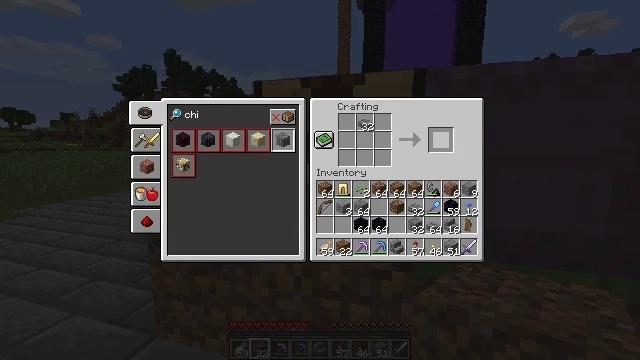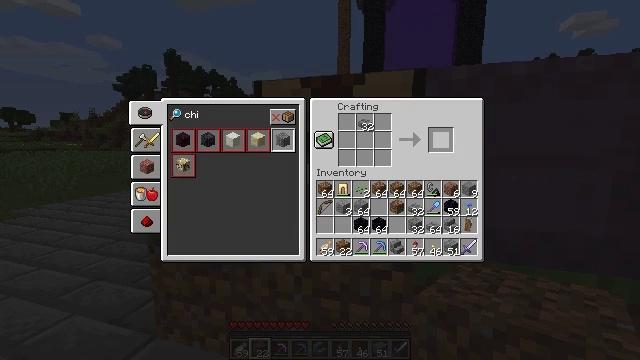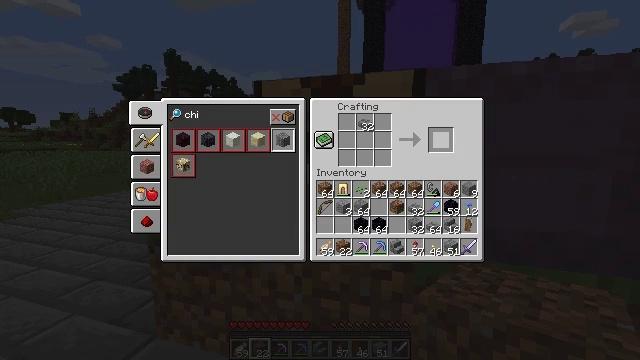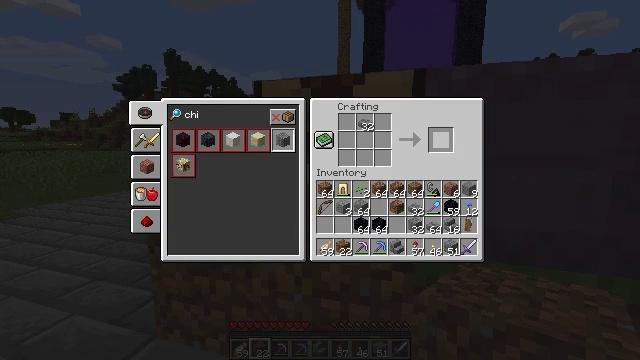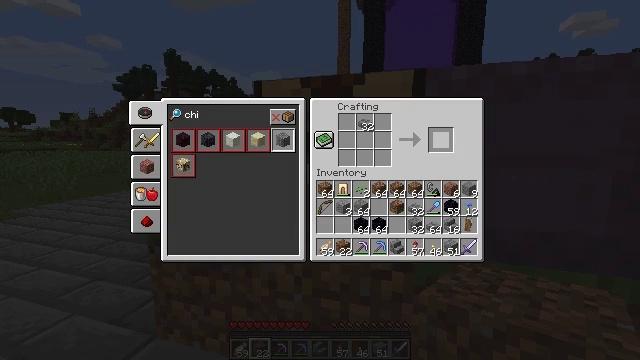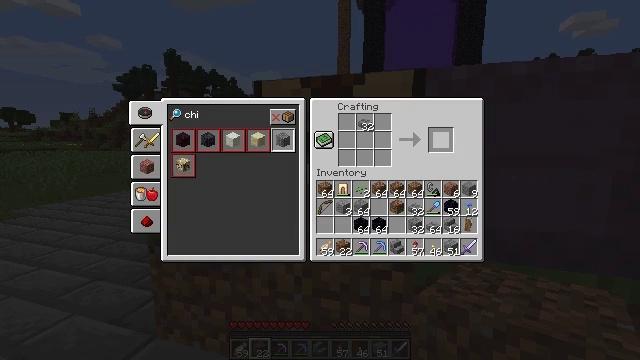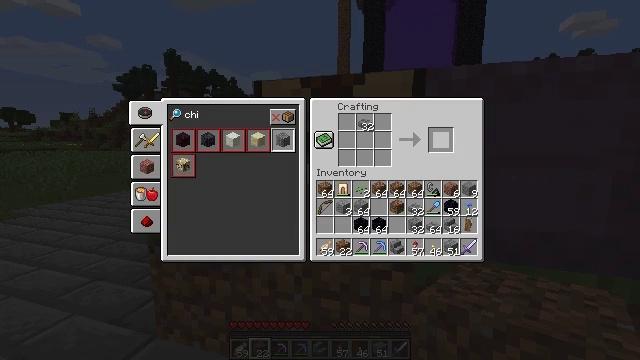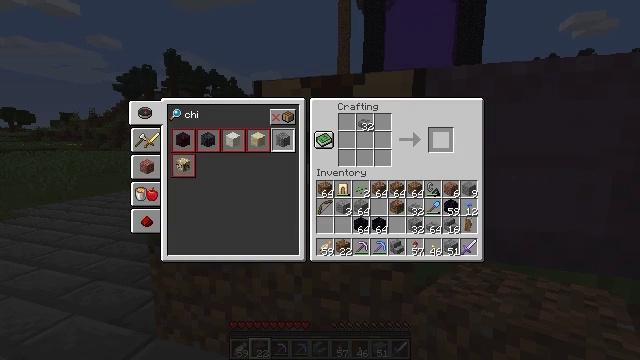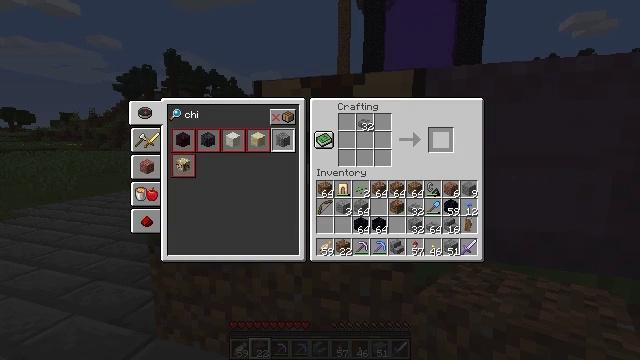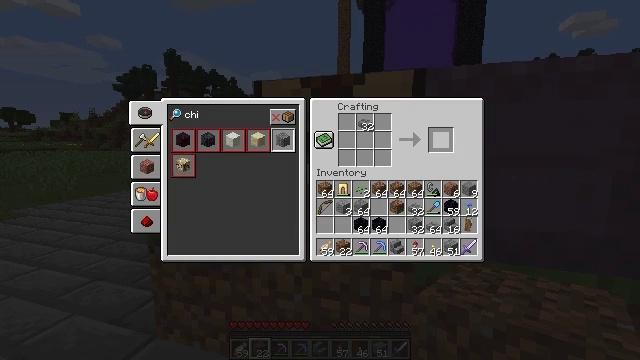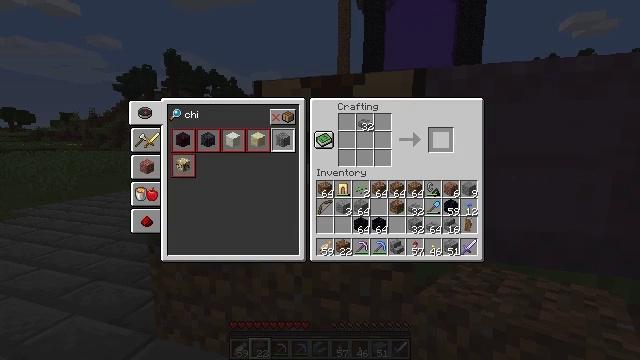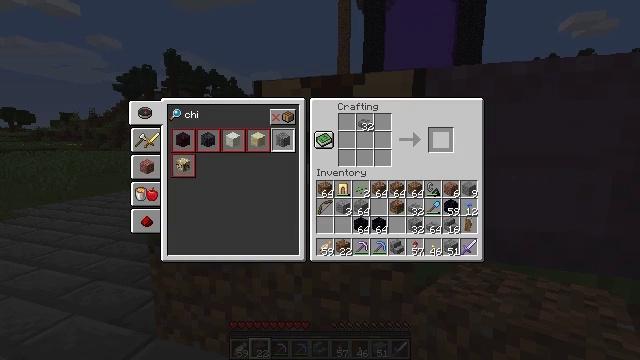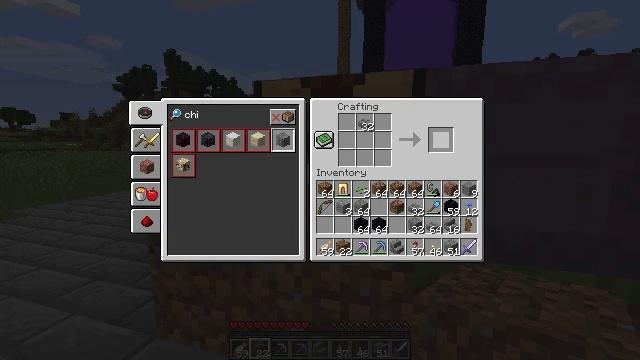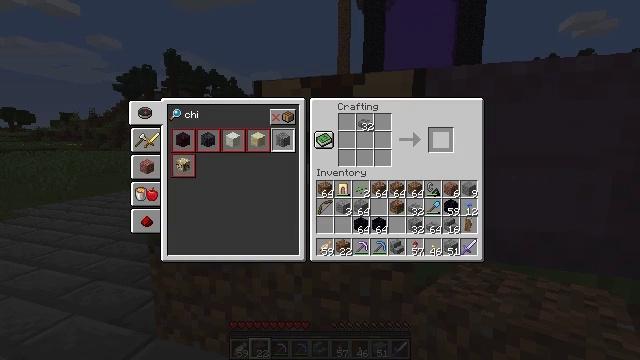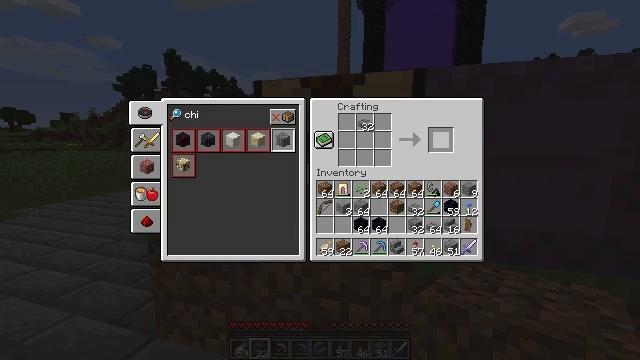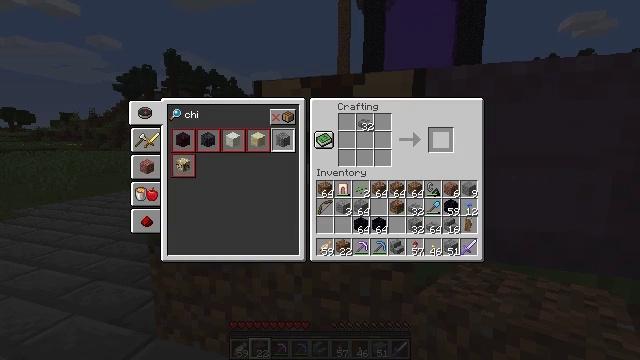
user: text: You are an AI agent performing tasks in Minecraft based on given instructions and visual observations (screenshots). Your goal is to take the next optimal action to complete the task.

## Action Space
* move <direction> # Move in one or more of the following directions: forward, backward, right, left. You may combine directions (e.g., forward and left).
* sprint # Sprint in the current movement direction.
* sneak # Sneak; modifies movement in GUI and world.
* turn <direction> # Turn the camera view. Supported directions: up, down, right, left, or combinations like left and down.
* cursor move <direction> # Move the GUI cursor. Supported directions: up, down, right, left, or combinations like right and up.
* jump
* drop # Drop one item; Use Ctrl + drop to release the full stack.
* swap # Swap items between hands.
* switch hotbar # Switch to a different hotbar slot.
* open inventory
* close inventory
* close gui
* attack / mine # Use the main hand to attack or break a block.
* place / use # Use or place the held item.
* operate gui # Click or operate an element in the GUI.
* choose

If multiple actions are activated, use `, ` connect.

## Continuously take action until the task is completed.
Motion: motion action
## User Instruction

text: Craft stone brick stairs.
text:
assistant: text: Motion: no_op
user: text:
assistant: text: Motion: no_op
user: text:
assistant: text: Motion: no_op
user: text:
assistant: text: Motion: no_op
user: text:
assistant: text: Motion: no_op
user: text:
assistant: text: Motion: no_op
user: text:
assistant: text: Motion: no_op
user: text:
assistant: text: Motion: no_op
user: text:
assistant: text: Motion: no_op
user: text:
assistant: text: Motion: no_op
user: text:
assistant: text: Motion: no_op
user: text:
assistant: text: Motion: no_op
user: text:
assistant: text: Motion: no_op
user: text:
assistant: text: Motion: no_op
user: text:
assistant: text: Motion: no_op
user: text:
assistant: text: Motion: no_op
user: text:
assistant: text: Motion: no_op
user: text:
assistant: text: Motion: no_op
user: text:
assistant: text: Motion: cursor move left
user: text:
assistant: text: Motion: cursor move left
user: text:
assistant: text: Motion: cursor move left
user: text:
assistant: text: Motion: cursor move left
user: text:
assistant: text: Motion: cursor move left
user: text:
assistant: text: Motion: no_op
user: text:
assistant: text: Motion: no_op
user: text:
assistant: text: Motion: no_op
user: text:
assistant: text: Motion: cursor move right
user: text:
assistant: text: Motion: cursor move right
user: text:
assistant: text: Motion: no_op
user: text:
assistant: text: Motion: no_op